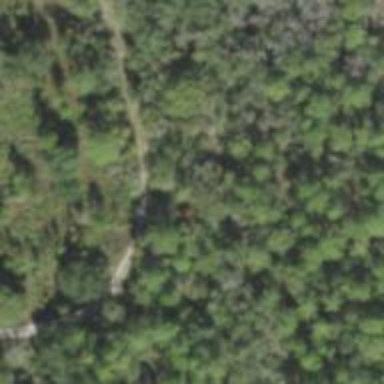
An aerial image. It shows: Abandoned road.